Field crop: maize
Growth stage: 1
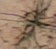
Species: lolium